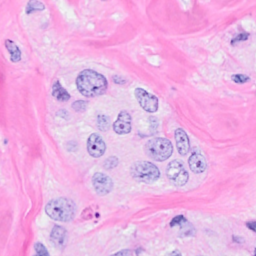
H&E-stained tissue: Breast